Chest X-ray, PA view. Patient: 60 years old, sex F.
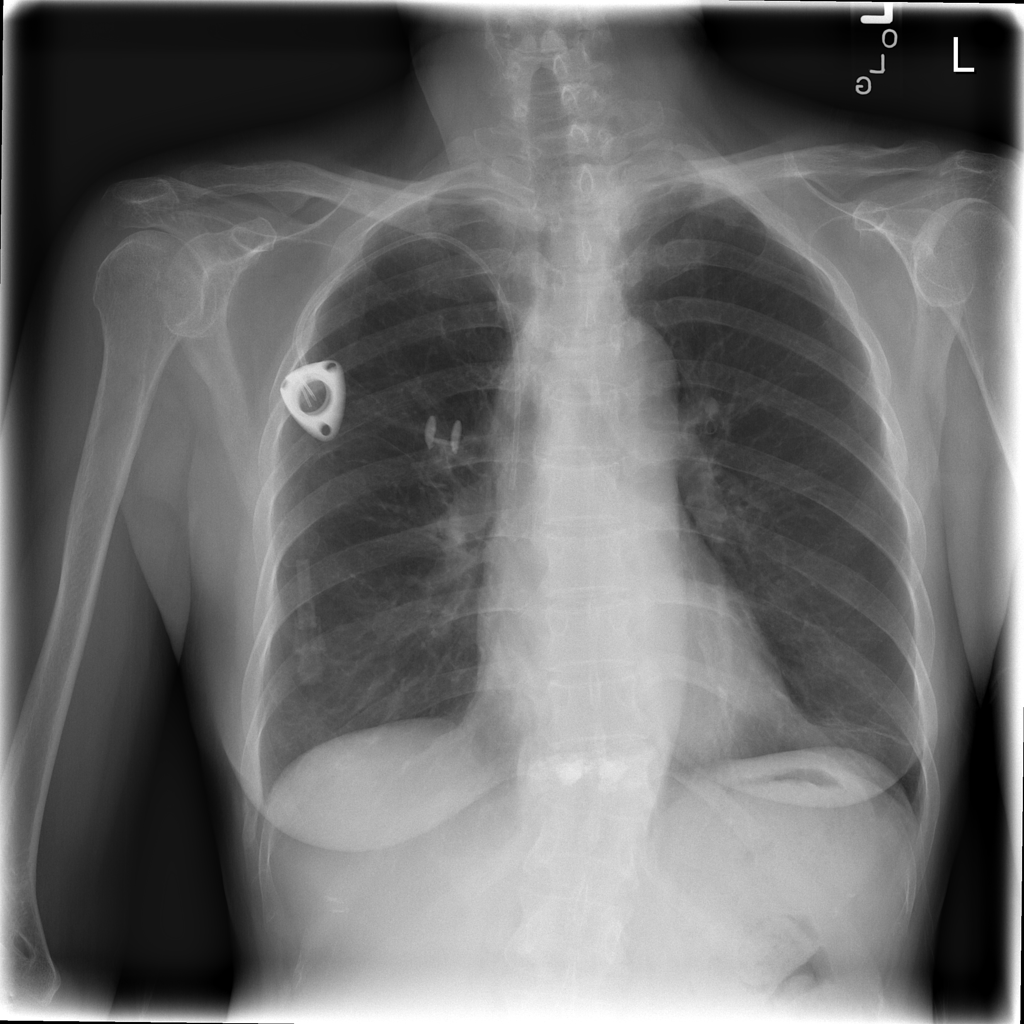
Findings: Atelectasis, Infiltration